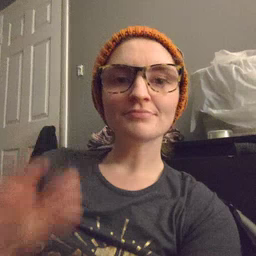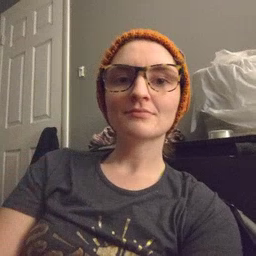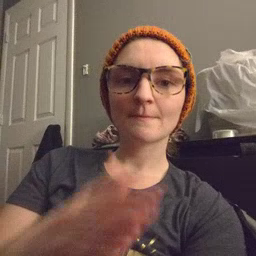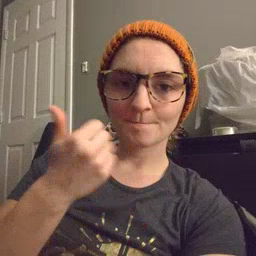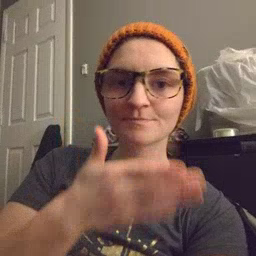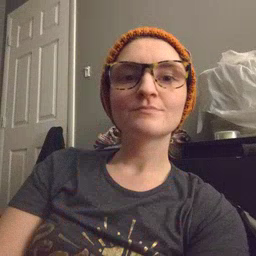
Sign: napkin